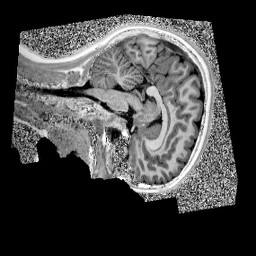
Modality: UNIT1
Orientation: sagittal
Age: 11
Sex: female
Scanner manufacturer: siemens
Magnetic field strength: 3 T
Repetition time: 4 s
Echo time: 0.00299 s